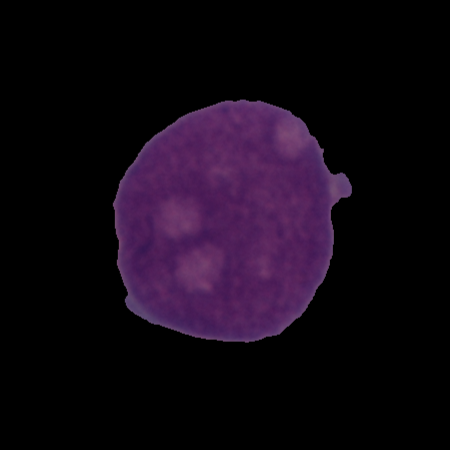
Label: cancer